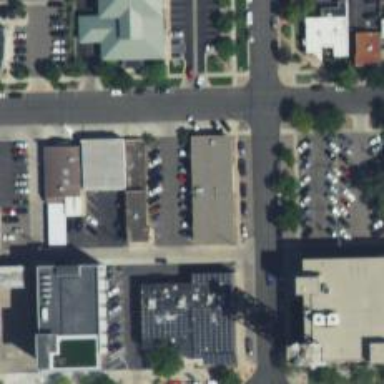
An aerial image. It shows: Parking space.